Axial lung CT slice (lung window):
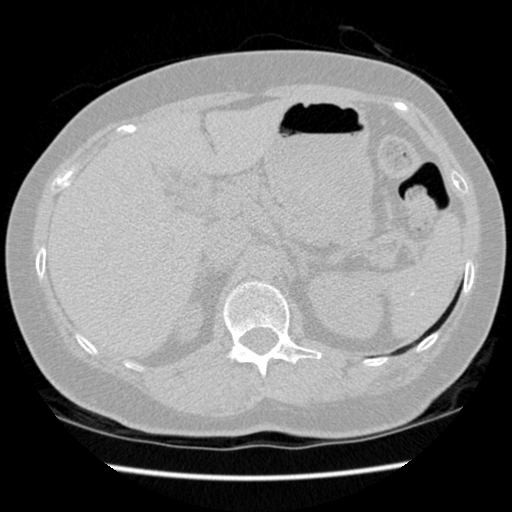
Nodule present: no